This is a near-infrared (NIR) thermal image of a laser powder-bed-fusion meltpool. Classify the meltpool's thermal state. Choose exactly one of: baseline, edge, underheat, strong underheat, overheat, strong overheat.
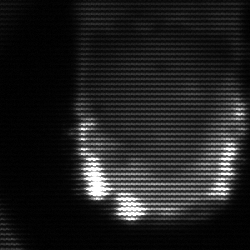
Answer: baseline